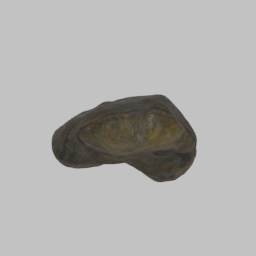
Label: nature